Question: First, i have these values.
'''
$Arr1 = array(1/1, 1/2, 3/1);
$Arr2 = array(1/1, 4/1);
$Arr3 = array(1/1);
'''
and i need an output with 3 arrays like these:
'''
$a1 = array (1/1, 1/2, 3/1);
$a2 = array (2/1, 1/1, 4/1);
$a3 = array (1/3, 1/4, 1,1);
'''
What i am trying is :
'''
for ($i=0; $i<count($Arr1); $i++) {
${"a".$i} = array(
//here, the number of array elements depends to the length of $a1
);
}
'''
Any help ? thanks
I think this image helps to understand the problem:

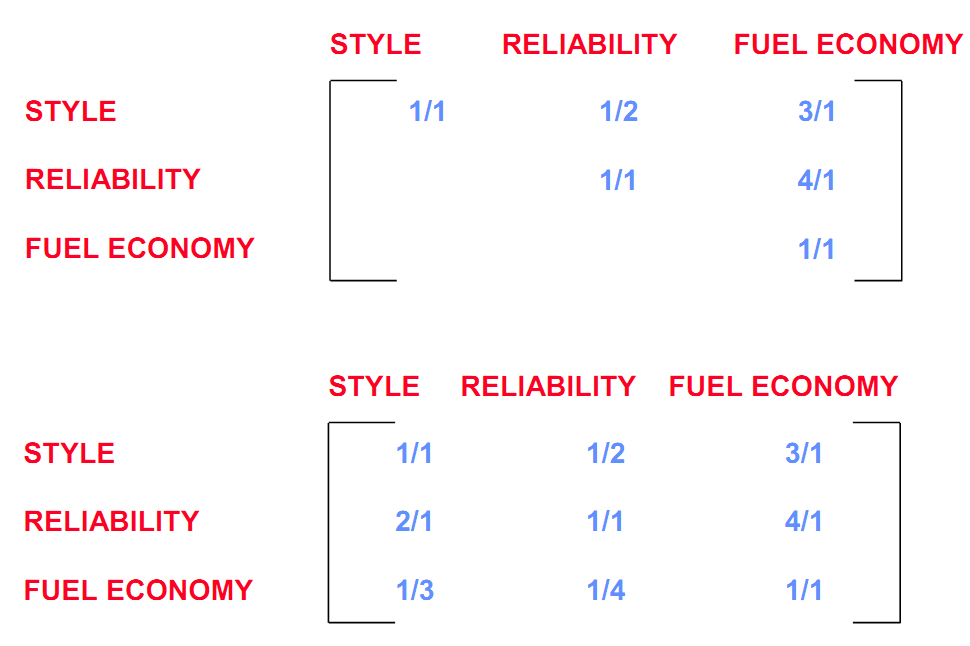
Answer: First off, using a 2D array will make your life a lot easier.
So first, initialize your values like this:
'''
$matrix_size = 3;
$matrix = array();
for($i = 0; $i < $matrix_size; $i++){
$matrix[$i] = array_fill(0, $matrix_size, null);
}
$matrix[0][0] = 1/1;
$matrix[0][1] = 1/2;
$matrix[0][2] = 3/1;
$matrix[1][1] = 1/1;
$matrix[1][2] = 4/1;
$matrix[2][2] = 1/1;
'''
Then you can run a loop like this:
'''
foreach($x = 0; $x < $matrix_size; $x++){
foreach($y = 0; $y < $matrix_size; $y++){
if(is_null($matrix[y][x]) && !is_null($matrix[x][y])){
$matrix[y][x] = 1/$matrix[x][y];
}
}
}
'''
I'm sure there is a much more efficient way to do this, but this is a start for you to explore.